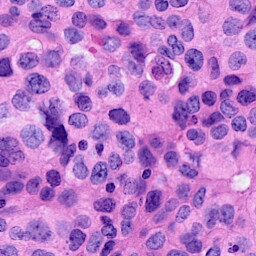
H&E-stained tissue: Breast